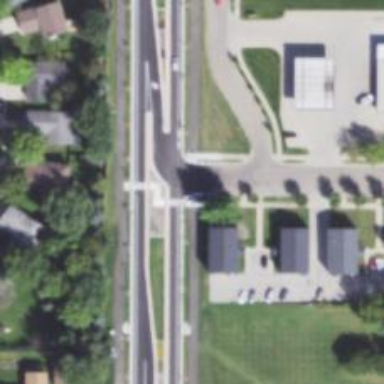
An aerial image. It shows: Asphalt road with secondary link designation.